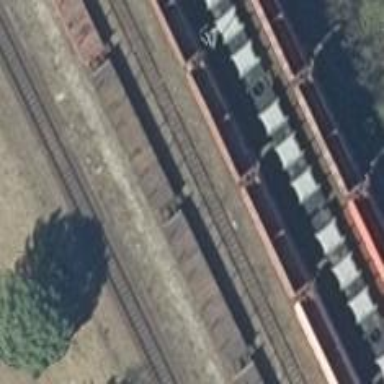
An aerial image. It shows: Unused railway yard.